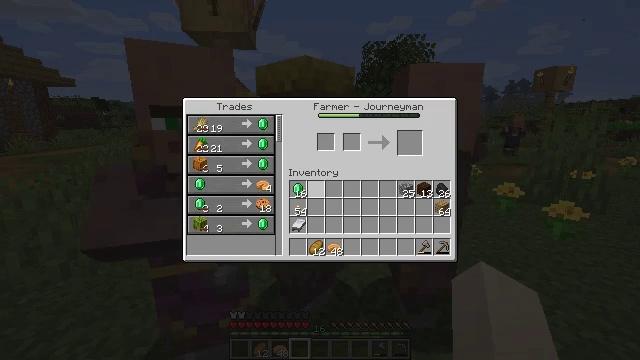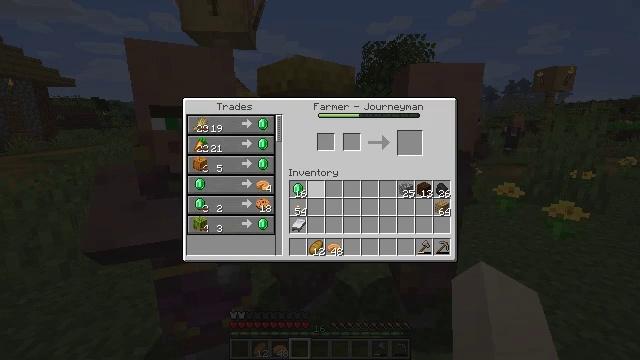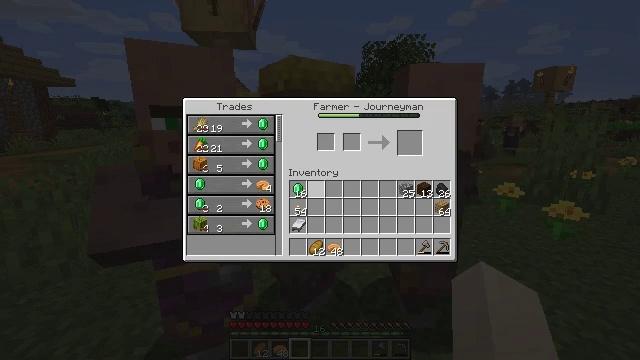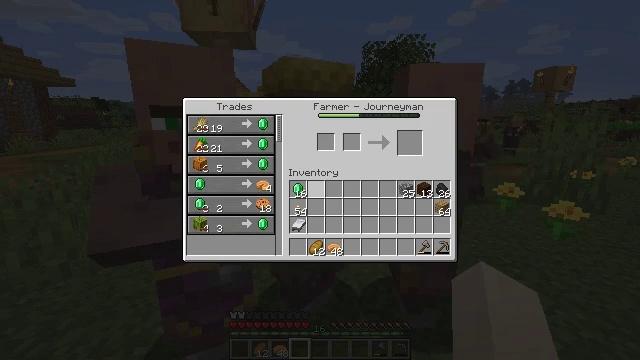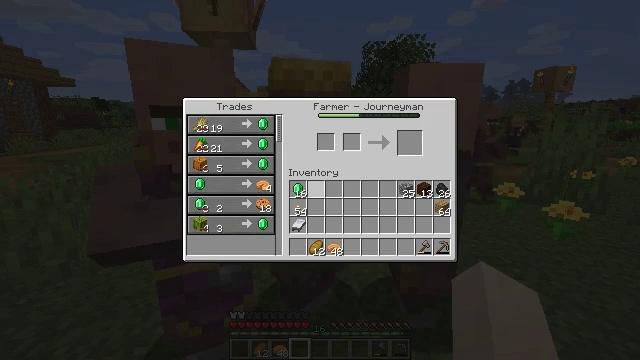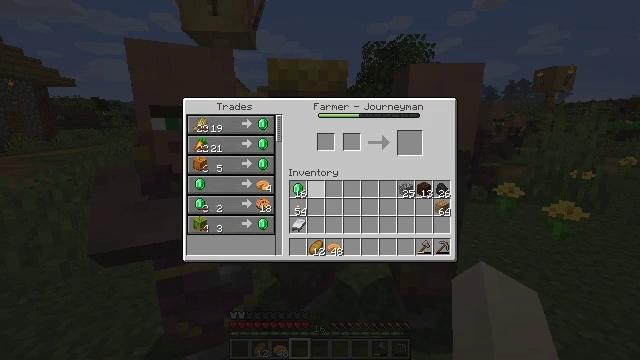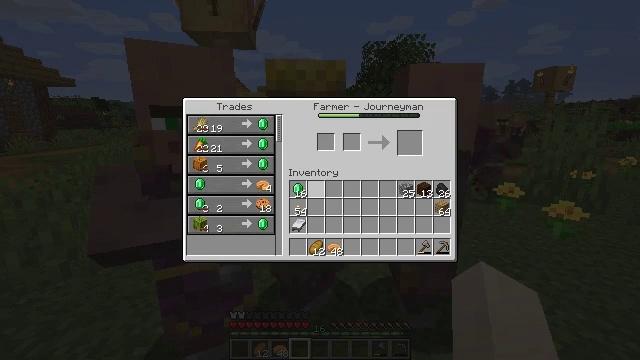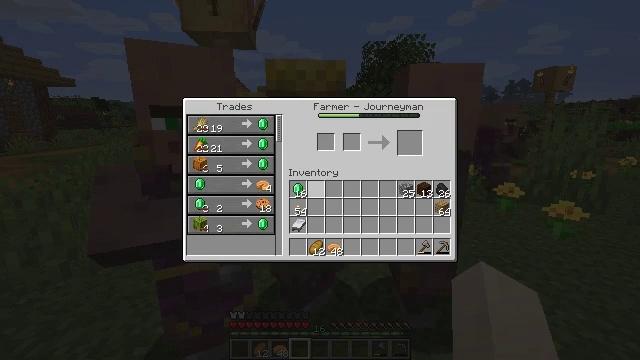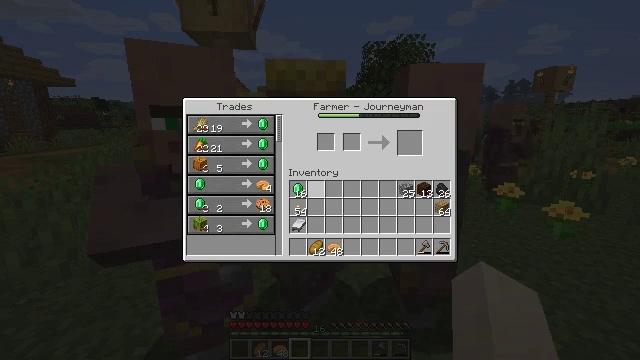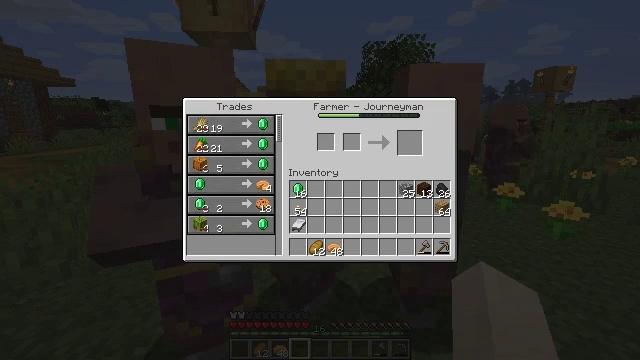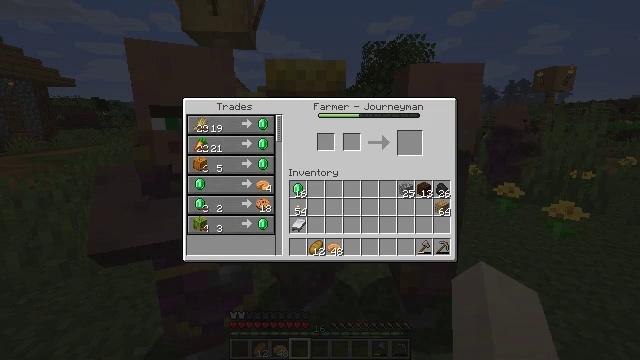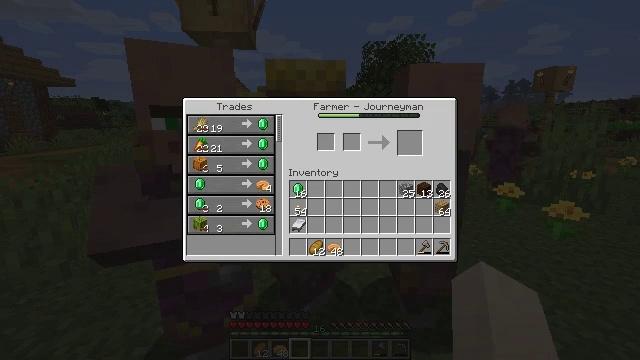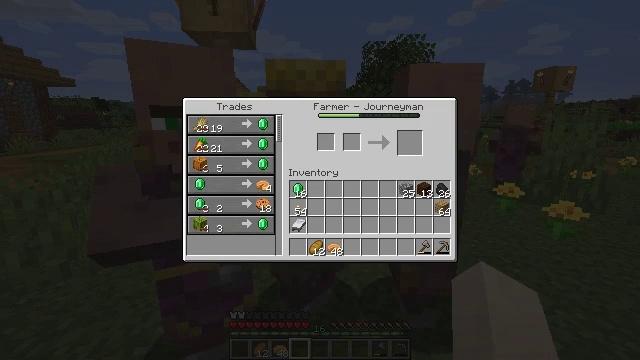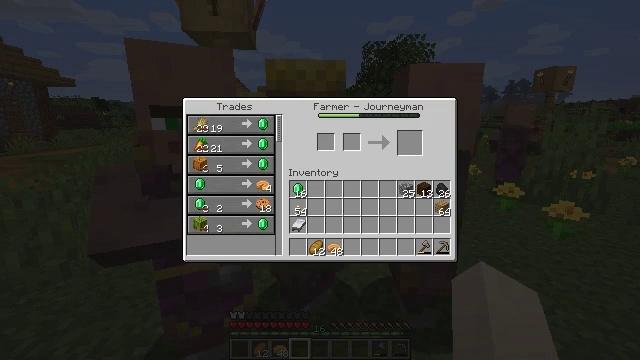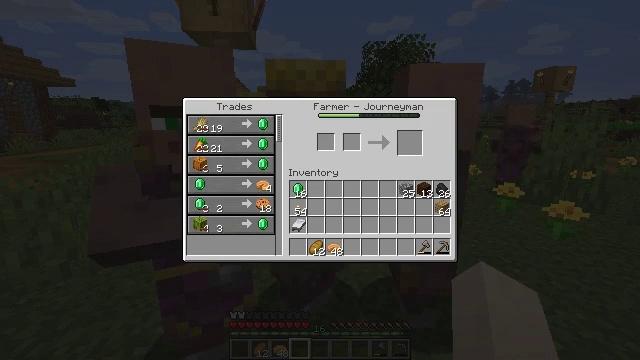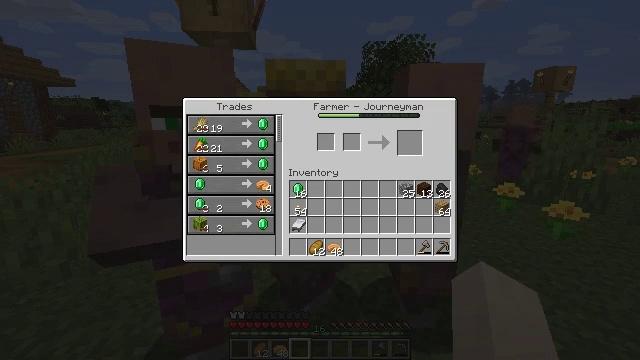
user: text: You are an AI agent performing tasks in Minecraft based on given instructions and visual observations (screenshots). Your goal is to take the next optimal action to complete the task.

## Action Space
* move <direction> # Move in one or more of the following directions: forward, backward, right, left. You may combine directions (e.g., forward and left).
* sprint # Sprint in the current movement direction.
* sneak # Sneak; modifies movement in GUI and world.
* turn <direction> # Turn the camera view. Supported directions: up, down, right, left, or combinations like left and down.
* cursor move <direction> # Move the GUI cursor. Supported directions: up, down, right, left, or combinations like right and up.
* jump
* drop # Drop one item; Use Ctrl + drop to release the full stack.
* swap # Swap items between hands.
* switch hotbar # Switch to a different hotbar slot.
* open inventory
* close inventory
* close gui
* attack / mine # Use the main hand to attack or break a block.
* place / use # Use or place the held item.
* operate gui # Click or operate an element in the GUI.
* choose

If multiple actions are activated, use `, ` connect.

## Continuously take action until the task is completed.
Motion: motion action
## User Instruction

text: Craft a cookie.
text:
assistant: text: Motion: no_op
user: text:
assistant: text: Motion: no_op
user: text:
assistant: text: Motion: no_op
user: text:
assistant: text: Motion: no_op
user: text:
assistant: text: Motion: no_op
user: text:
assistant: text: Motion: no_op
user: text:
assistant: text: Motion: no_op
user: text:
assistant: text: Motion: no_op
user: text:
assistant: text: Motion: no_op
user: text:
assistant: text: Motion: no_op
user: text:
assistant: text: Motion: no_op
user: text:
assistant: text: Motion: no_op
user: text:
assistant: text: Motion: cursor move left
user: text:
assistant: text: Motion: cursor move left
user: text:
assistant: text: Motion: no_op
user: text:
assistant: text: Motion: no_op
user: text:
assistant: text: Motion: no_op
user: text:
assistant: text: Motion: no_op
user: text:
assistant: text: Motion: cursor move left
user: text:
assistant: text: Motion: cursor move left
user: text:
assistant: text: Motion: cursor move left
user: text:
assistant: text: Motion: cursor move left
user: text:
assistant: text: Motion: cursor move left
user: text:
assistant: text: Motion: no_op
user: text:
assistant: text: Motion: no_op
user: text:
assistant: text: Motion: no_op
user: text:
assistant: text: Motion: cursor move right
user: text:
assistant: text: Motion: no_op
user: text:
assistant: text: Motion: no_op
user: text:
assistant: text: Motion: no_op